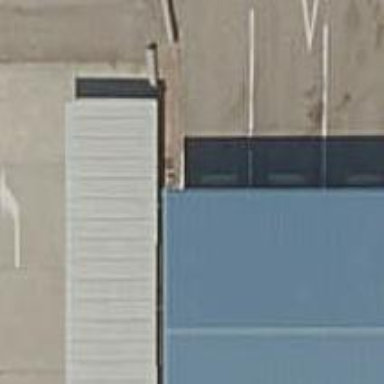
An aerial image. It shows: Lift gate barrier.